Aerial crown-view tile of a tropical tree (Barro Colorado Island, Panama), acquired 20240918:
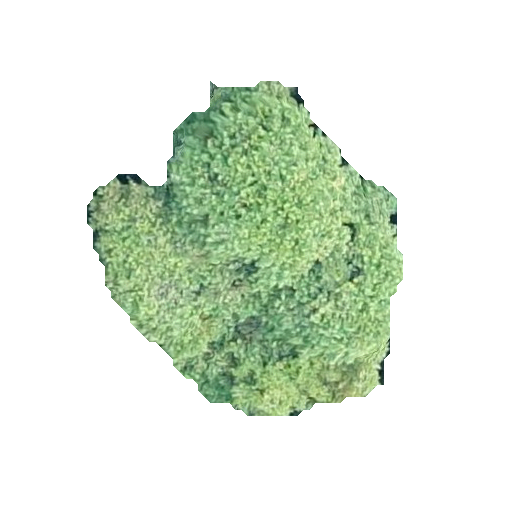
Species: Ficus yoponensis
GBIF accepted scientific name: Ficus yoponensis
Crown area: 112.205 m²